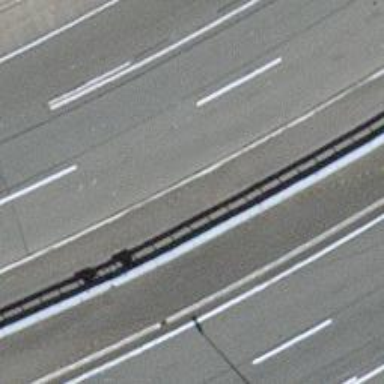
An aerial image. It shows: Guard rail as barrier.